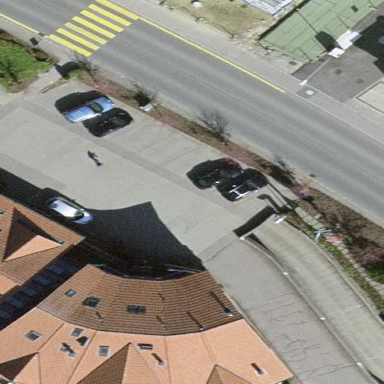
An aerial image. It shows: Parking area with paving stones surface.